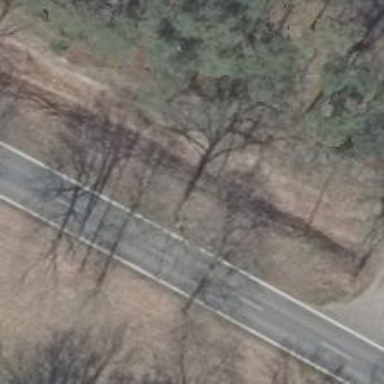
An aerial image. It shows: Secondary road with asphalt surface.